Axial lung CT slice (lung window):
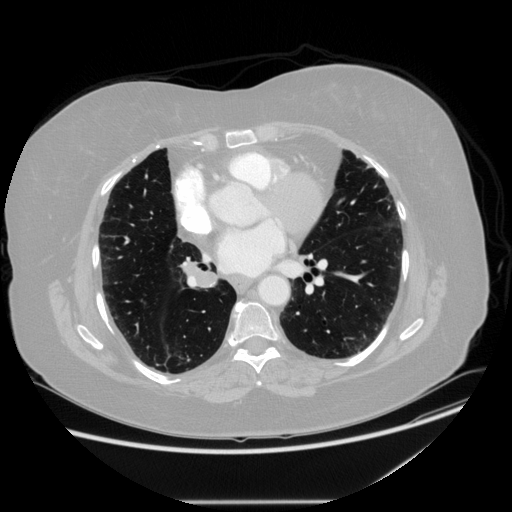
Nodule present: no